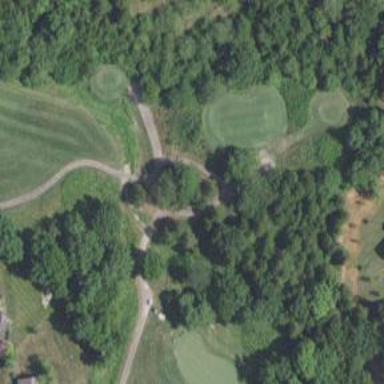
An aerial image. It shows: Service road used as golf cart path.